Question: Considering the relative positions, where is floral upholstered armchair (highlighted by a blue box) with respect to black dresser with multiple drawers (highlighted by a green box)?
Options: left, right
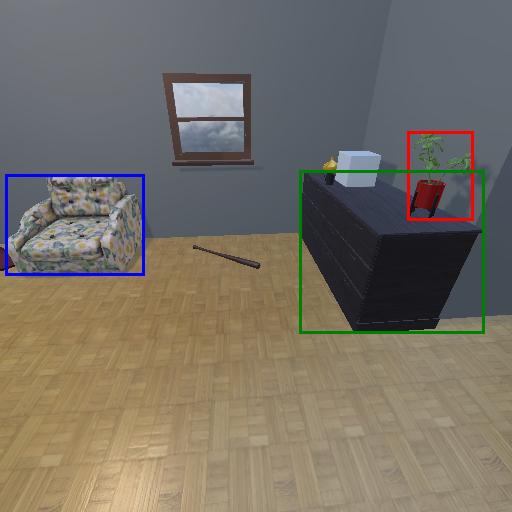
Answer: left